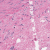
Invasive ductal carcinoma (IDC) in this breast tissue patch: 0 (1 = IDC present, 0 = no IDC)